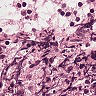
Metastatic tissue present: no